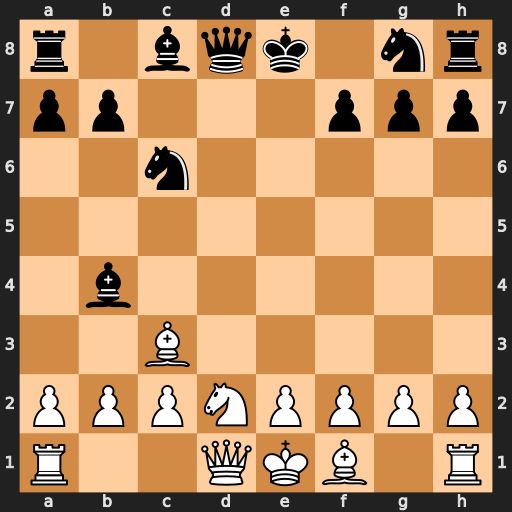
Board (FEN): r1bqk1nr/pp3ppp/2n5/8/1b6/2B5/PPPNPPPP/R2QKB1R
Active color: w
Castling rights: KQkq
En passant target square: -
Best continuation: Bxg7 Qxd2+ Qxd2 Bxd2+ Kxd2